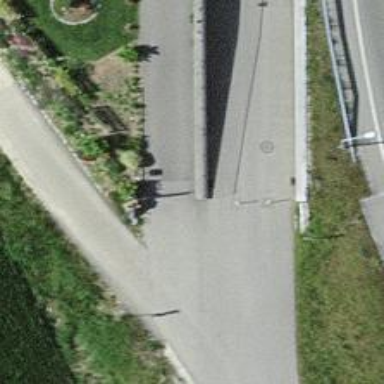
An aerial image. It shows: Bollard barrier.